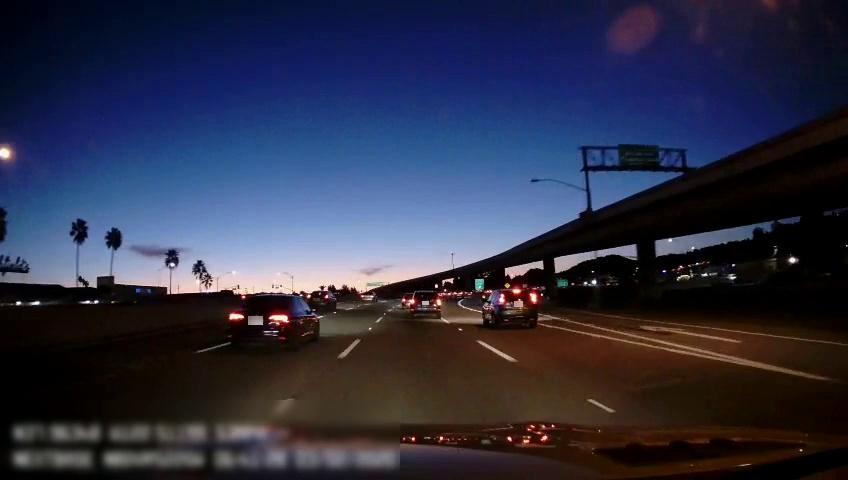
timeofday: Night
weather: Other
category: Drivable Space
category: Vehicles | SUV
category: Vehicles | SUV
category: Vehicles | Car
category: Vehicles | Car
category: Vehicles | SUV
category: Vehicles | Car
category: Lanes | Current Lane
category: Lanes | Current Lane
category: Lanes | Alternate Lane
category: Lanes | Alternate Lane
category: Lanes | Alternate Lane
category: Lanes | Alternate Lane
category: Traffic | Signs
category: Traffic | Signs